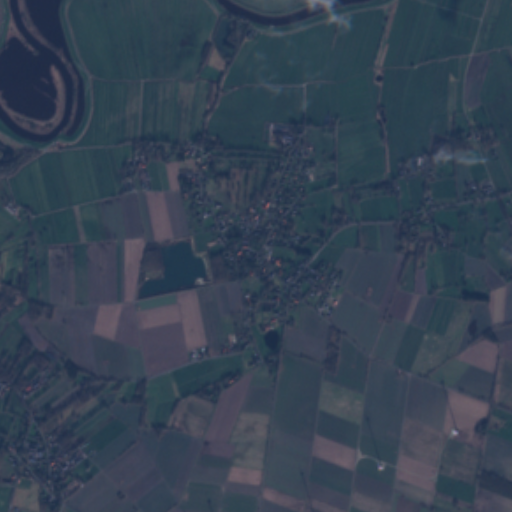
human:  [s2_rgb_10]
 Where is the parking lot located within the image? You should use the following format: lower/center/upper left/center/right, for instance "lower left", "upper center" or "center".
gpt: The parking lot is located in the upper center of the image.
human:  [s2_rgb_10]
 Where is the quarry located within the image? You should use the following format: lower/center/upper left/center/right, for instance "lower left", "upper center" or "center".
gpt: The quarry is located in the center left of the image.
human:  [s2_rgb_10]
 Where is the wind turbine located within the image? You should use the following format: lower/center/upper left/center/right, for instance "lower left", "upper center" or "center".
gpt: The wind turbine is located in the lower right of the image.
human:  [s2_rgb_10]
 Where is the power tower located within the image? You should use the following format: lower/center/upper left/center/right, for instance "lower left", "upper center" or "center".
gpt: There is no power tower in the image.